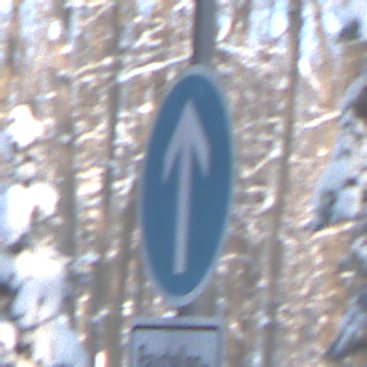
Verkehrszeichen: VorgeschriebeneFahrtrichtungGeradeaus
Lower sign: SonstigeFahrzeugePersonengruppenFrei1
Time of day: MorningAfternoon
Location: Outdoor (Nature)
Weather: Clear
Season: Winter
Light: Natural